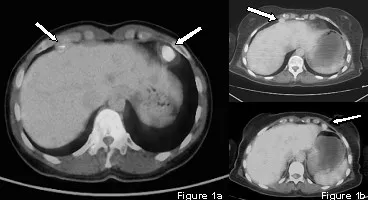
PET-CT appearance of bilateral cardiophrenic angle node metastasis in the two cases reported.
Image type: radiology (ct)